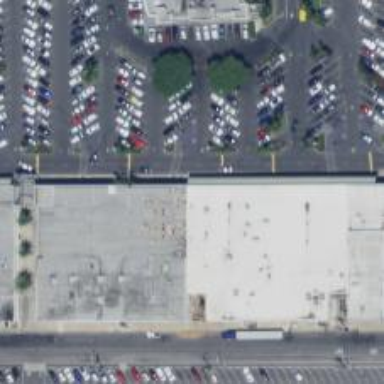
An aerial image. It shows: Car rental facility.